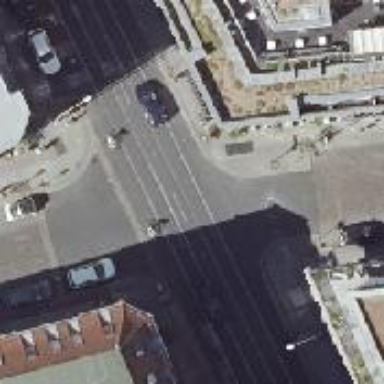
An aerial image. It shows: Unmarked crossing on the road.